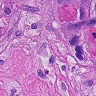
Metastatic tissue present: yes